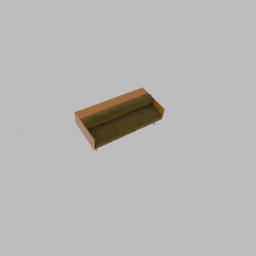
Label: furniture